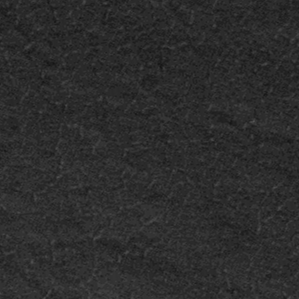
Label: frost